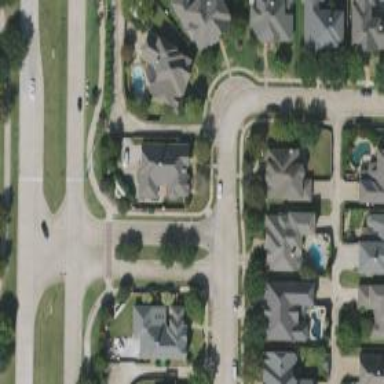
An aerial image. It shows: Alley classified as service road.